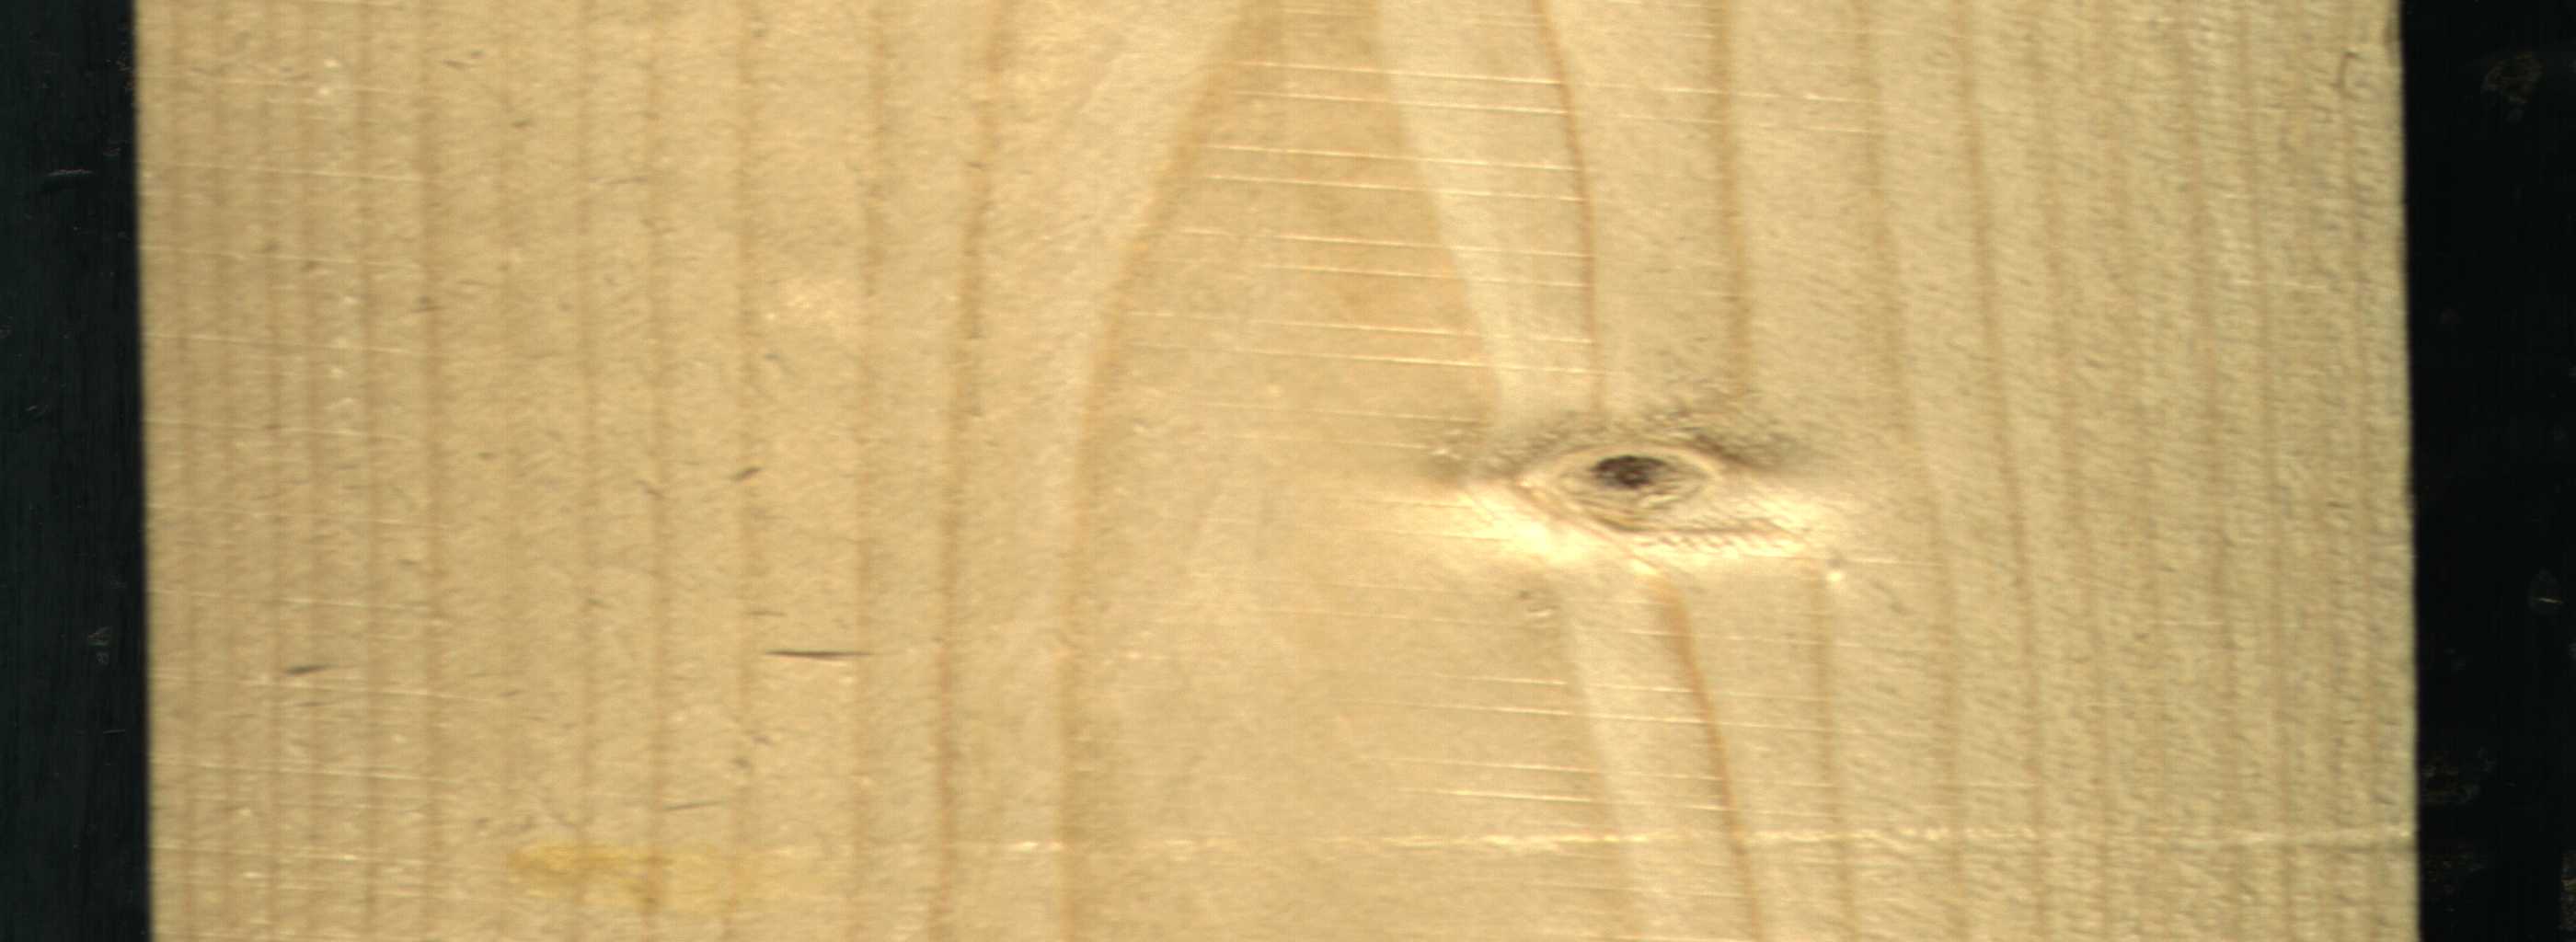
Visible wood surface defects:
Live_Knot